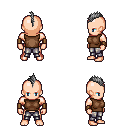
a pixel art fantasy rpg character, male body template, human, light skin, brown sleeveless shirt, metal pants, gray mohawk hairstyle, leather bracers, four views (front, back, left, right), 2x2 character sprite sheet, small pixel art, hard edges, no anti-aliasing